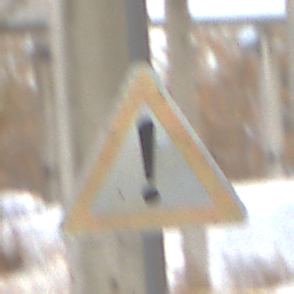
Verkehrszeichen: Gefahrenstelle
Umgebung: Roofed, Suburban
Tageszeit: MorningAfternoon
Wetter: PartlyCloudy
Licht: Natural
Jahreszeit: Winter
Kontrast: LowContrast